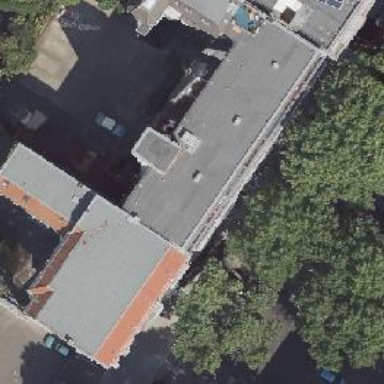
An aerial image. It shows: Outdoor shop.